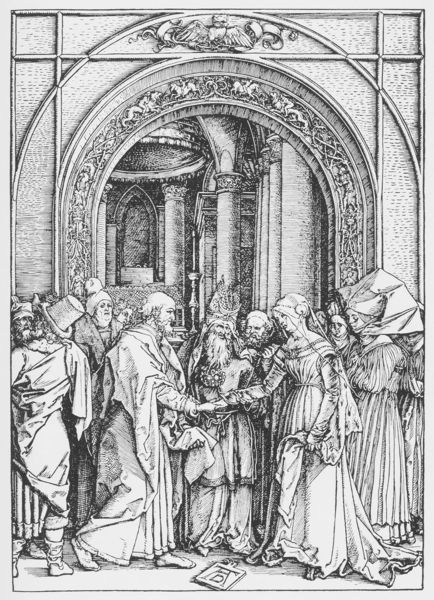
Titel: Verlobung Mariens (Marienleben)
Künstler: Albrecht Dürer
Schlagwörter: gruppe, mann, frauen, menschen, frau, hut, hüte, männer, pfeiler, säule, säulen, zeichnung, schleier, gesellschaft, haube, ornament, zylinder, bart, falten, holland, kirche, paar, gotik, pferde, bogen, perspektive, grafik, rundbogen, bischof, braut, ad, tor, druck, monogramm, radierung, stich, kapitell, fries, portal, brautpaar, ehepaar, gotisch, spitzbogen, mittelalter, priester, hochzeit, tempel, begrüßung, dürer, maria, kupferstich, christentum, josef, albrecht dürer, heirat, anno domini, kirchenportal, seriendruck, tiefenwirkung, eheschließung, jüdische hochzeit